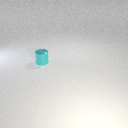
small cyan metal cylinder